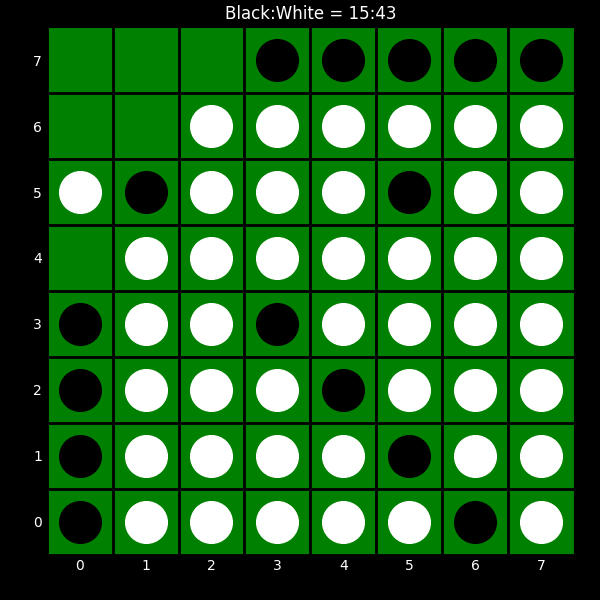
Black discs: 15
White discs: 43